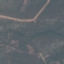
Label: HerbaceousVegetation